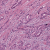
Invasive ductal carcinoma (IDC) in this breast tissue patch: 1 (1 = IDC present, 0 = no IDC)